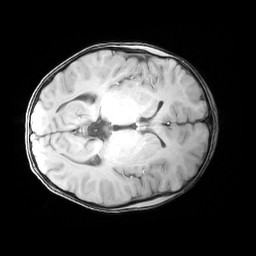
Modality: MP2RAGE
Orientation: axial
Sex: male
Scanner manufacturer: siemens
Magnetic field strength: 3 T
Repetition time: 5 s
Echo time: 0.00368 s